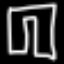
Label: pants